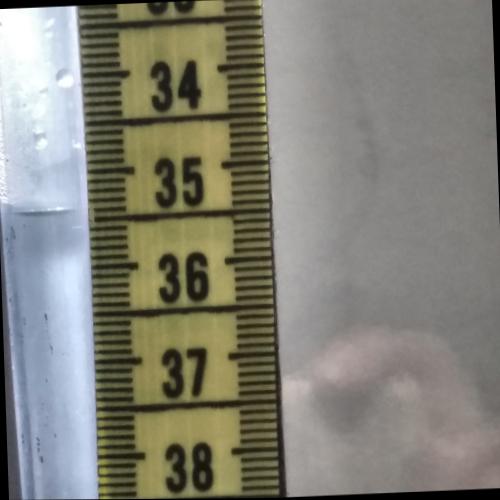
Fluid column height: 35.4 cm